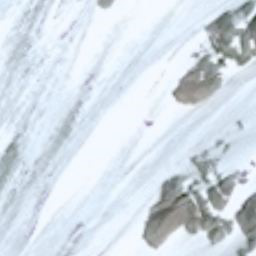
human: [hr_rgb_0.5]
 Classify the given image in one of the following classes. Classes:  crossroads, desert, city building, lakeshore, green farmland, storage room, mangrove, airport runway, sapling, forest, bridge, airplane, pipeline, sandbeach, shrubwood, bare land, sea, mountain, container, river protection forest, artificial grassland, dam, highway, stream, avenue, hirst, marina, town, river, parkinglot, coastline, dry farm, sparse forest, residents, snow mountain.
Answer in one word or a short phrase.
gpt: snow mountain